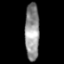
Tissue: lung
Cell type: Epithelial cells
Senescence score: 0.2195
Nuclear area (px): 812
Mean DAPI intensity: 144.159